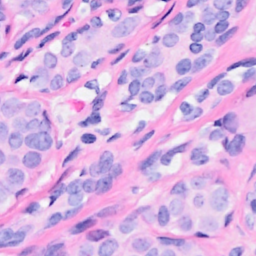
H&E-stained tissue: Breast